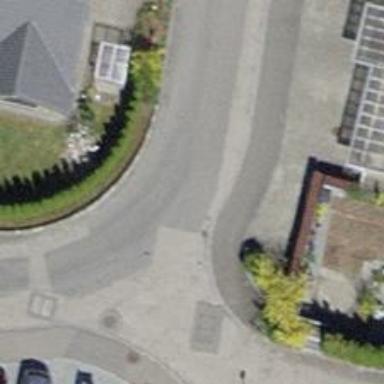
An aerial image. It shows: Smoothly paved residential road.